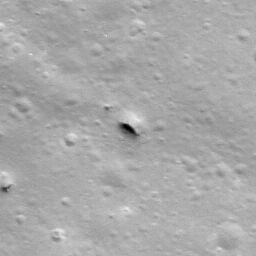
Pit: Stevinus 18
Host crater: Stevinus
Host type: impact_melt
Lunar coordinates: latitude -32.123, longitude 54.875